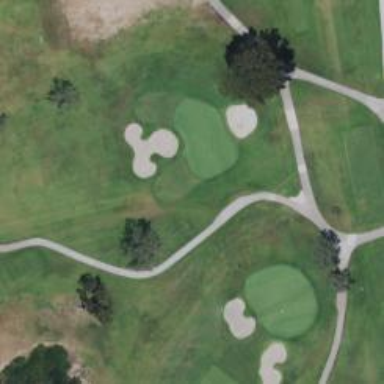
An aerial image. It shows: View of golf hole.